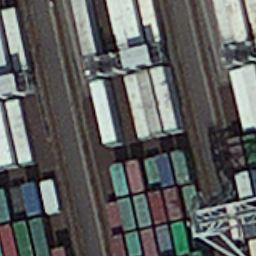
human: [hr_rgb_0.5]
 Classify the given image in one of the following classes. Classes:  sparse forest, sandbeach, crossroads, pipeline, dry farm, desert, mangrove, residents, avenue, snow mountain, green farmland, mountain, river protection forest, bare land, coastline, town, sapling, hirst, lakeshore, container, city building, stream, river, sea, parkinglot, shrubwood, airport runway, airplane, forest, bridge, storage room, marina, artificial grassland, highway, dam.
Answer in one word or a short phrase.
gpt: container